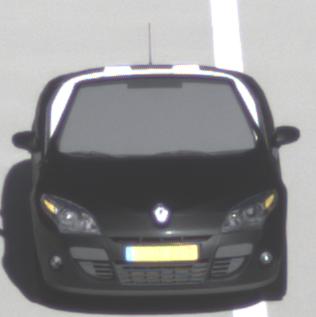
Make: Renault
Model: Mégane Coupé-Cabriolet 1.6 16V 110
Detailed model: Mégane (III) Coupé-Cabriolet
Model produced from: 2010/06
Model produced until: 2013/03
Doors: 2
Color: black
Road condition: dry road
Daytime: morning or afternoon
Contrast: high contrast